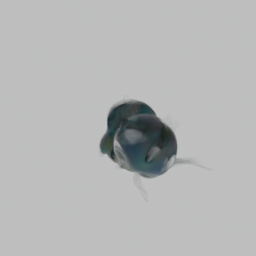
Label: animals